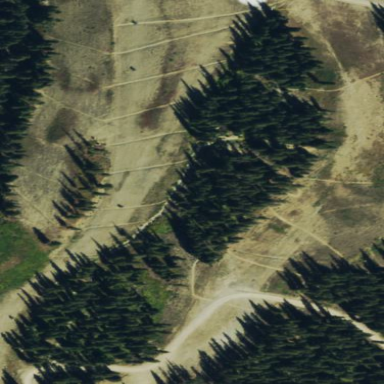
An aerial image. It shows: Area of evergreen woodland.